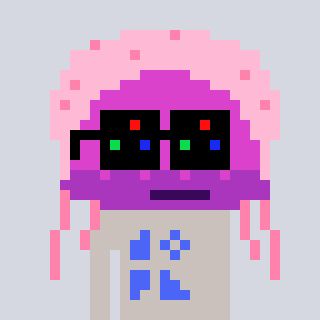
a pixel art character with square black sunglasses, a jellyfish-shaped head and a foggrey-colored body on a cool background